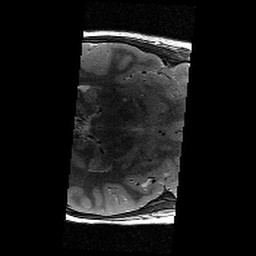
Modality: T2w
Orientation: axial
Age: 10
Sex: male
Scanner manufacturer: siemens
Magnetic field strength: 3 T
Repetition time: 9.23 s
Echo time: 0.067 s